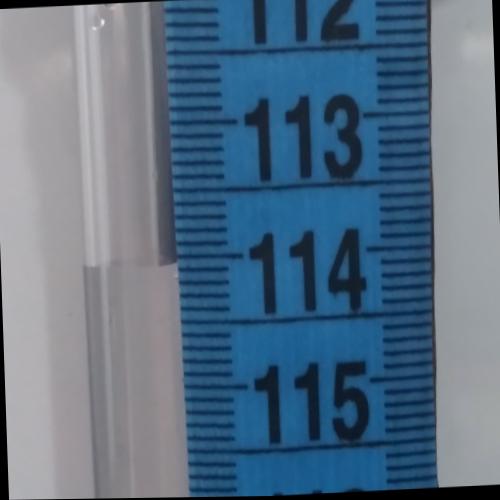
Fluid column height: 114.1 cm